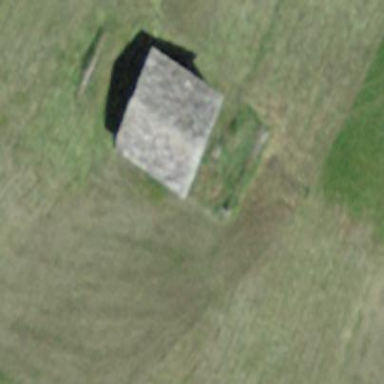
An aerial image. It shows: Rural barn.